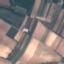
Label: PermanentCrop